Field crop: maize
Growth stage: 1
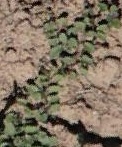
Species: convolvulus